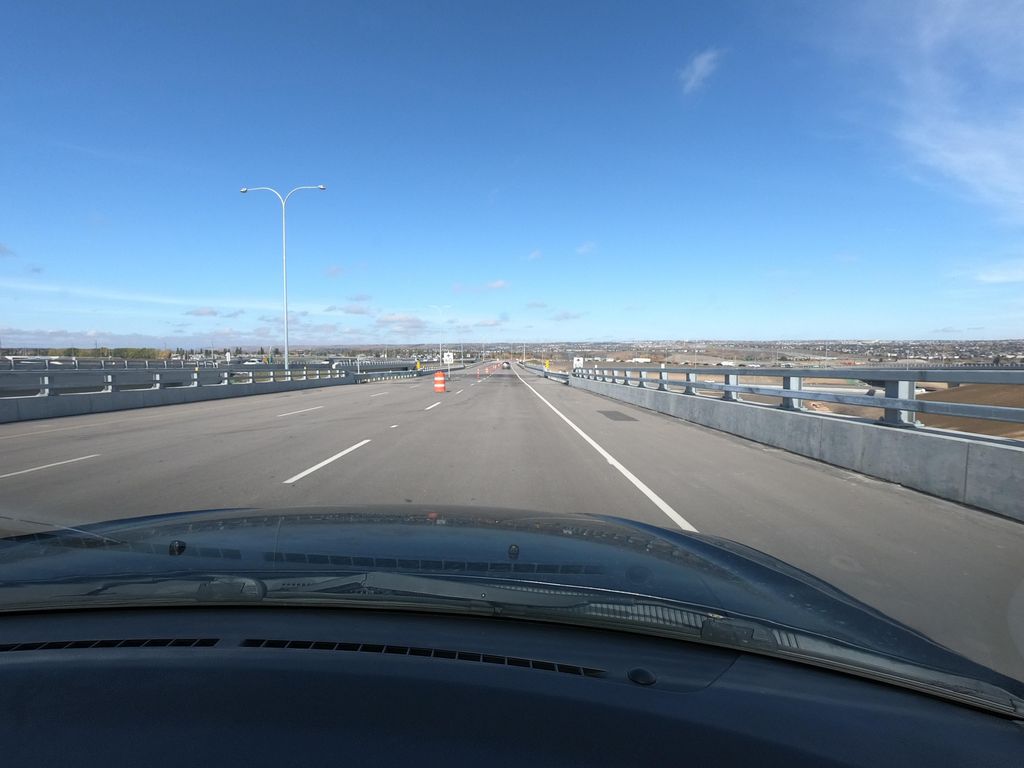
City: calgary